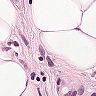
Metastatic tissue present: yes